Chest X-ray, PA view. Patient: 52 years old, sex M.
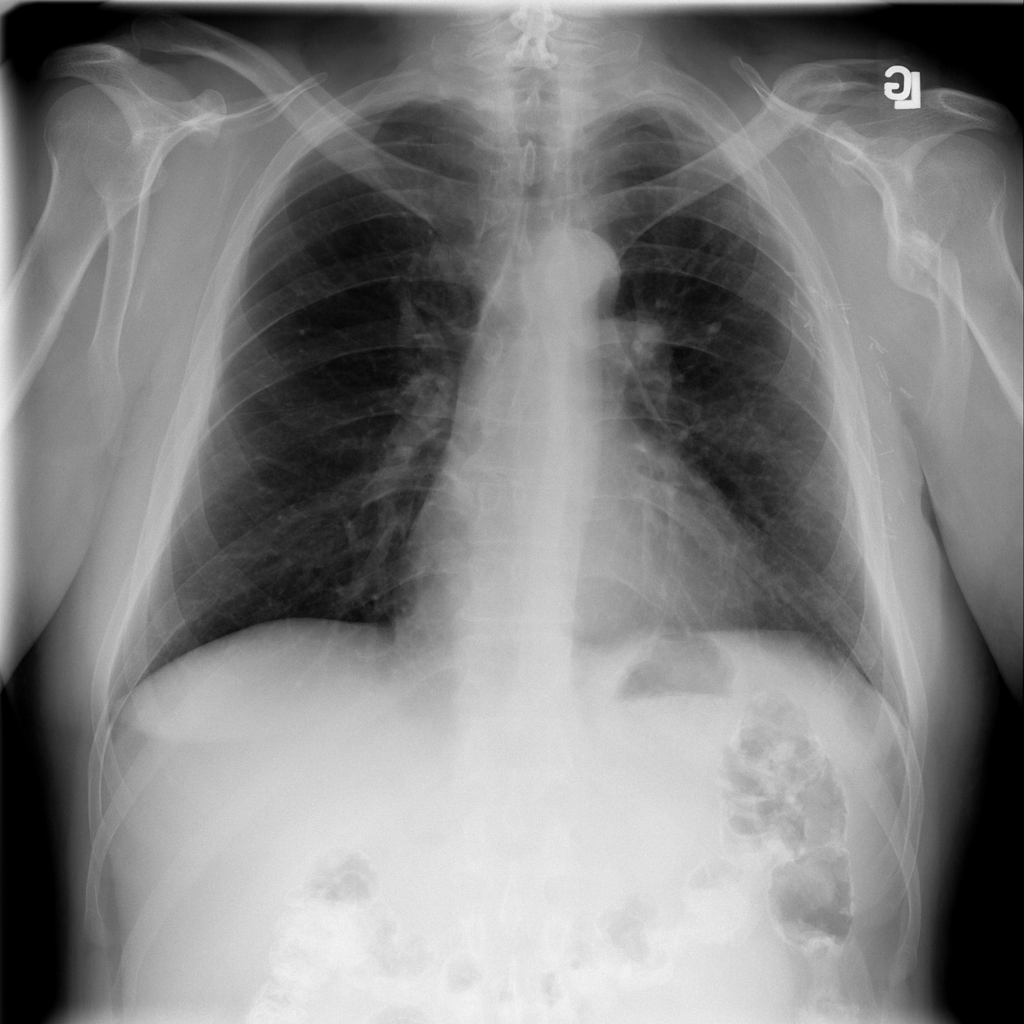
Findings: No Finding